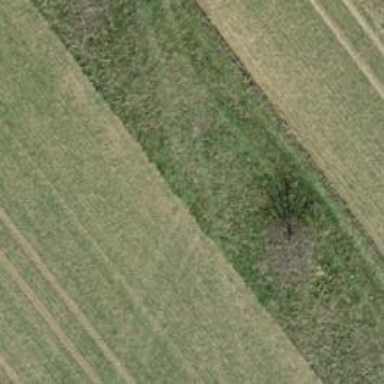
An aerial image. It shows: Deciduous tree with mixed leaves.